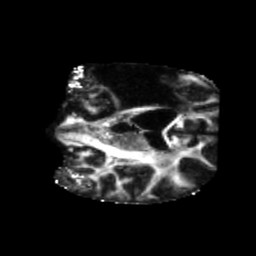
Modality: FA
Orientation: coronal
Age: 40
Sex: male
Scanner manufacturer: siemens
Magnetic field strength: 3 T
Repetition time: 5.47 s
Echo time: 0.0854 s